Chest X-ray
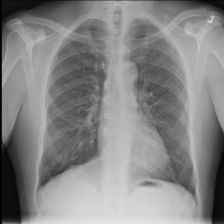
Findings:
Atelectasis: negative
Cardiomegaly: negative
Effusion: negative
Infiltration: positive
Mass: negative
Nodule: negative
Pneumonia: negative
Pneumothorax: negative
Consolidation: negative
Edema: negative
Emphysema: negative
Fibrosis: negative
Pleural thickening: negative
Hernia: negative